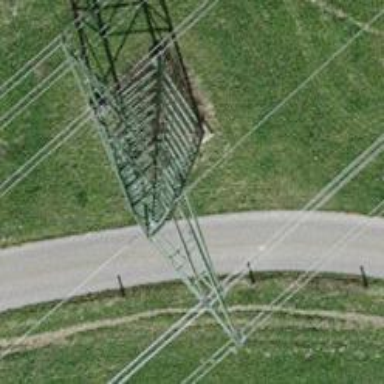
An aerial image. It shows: Power tower.